Field crop: maize
Growth stage: 2
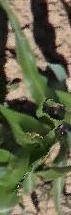
Species: maize